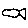
Label: fish